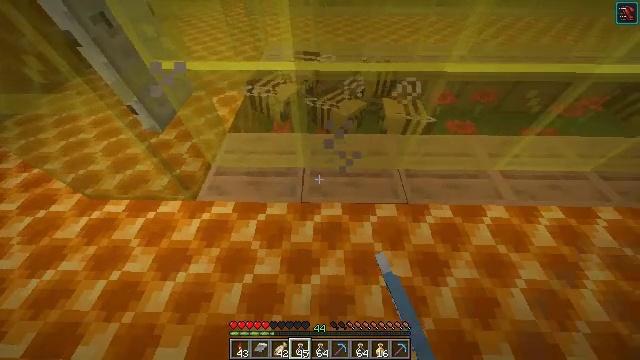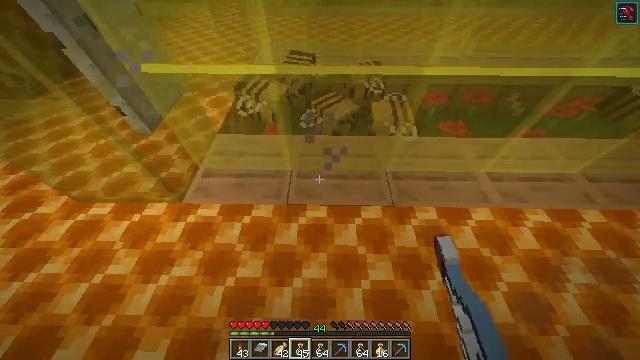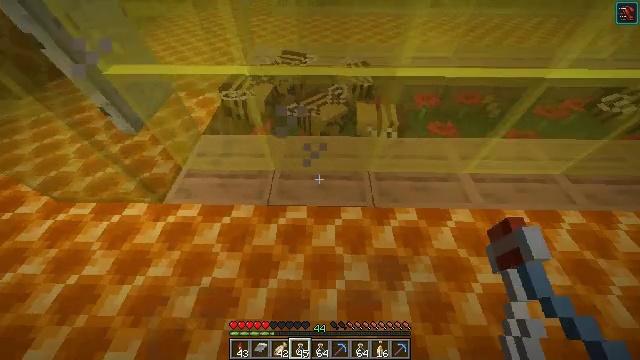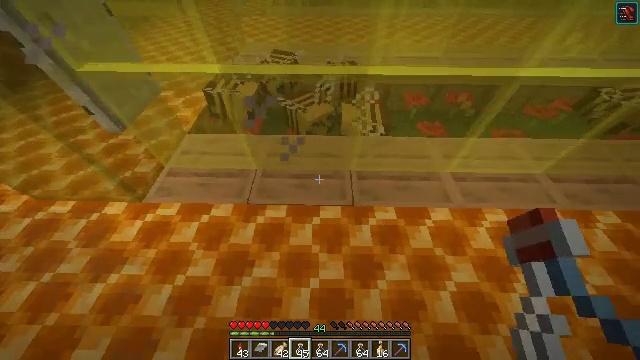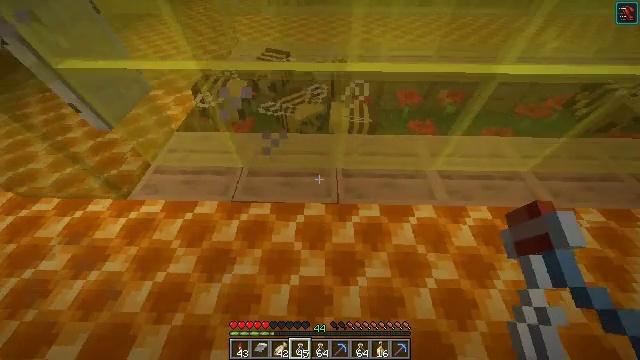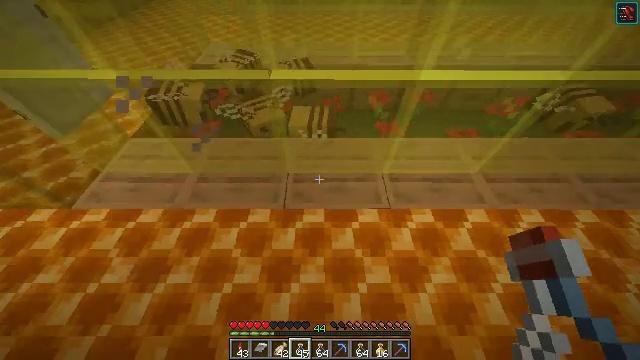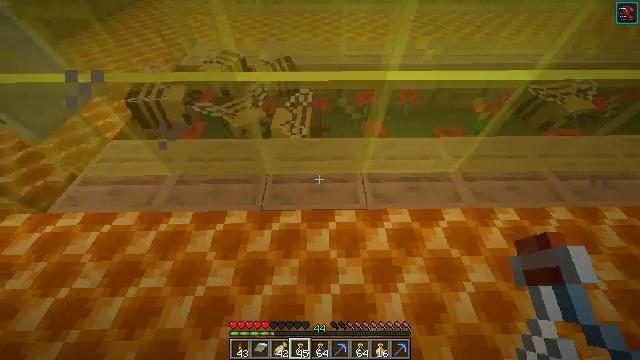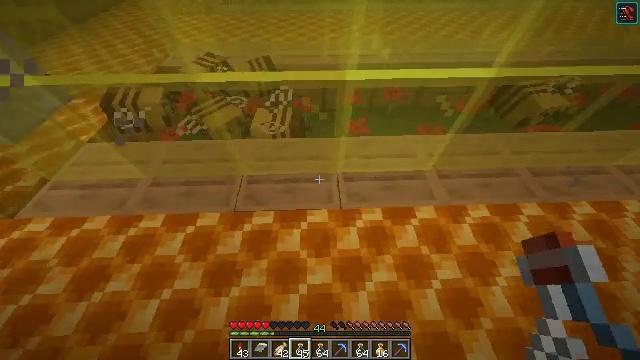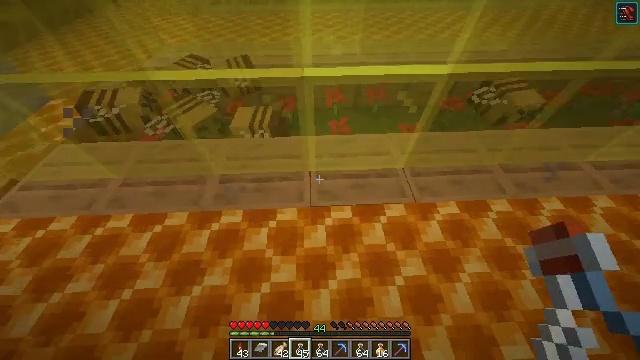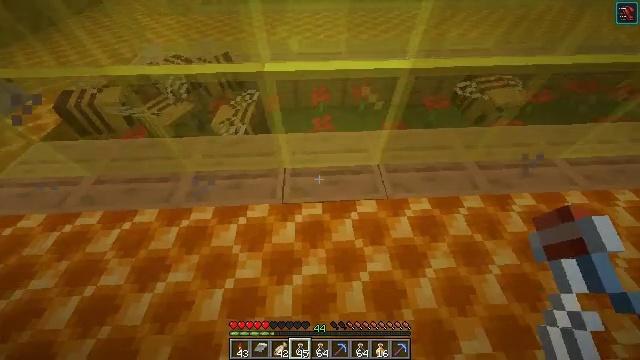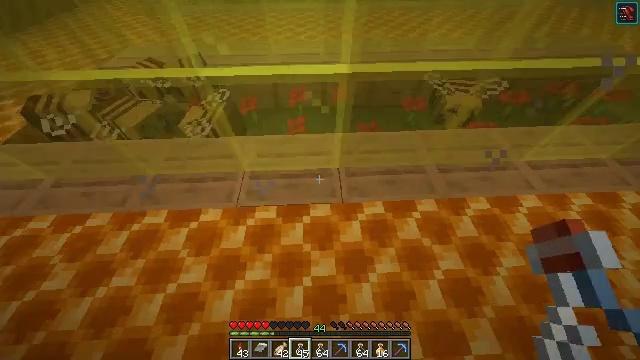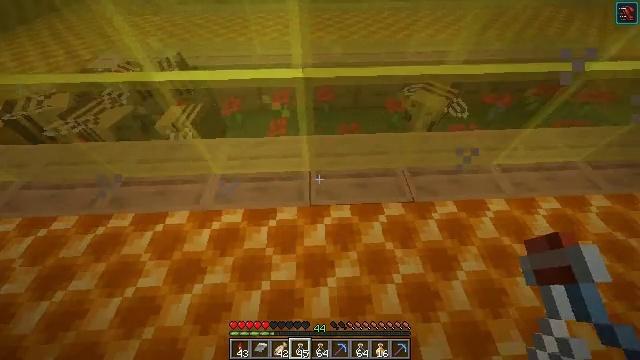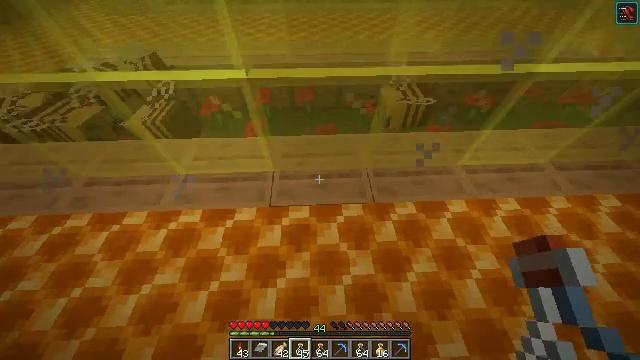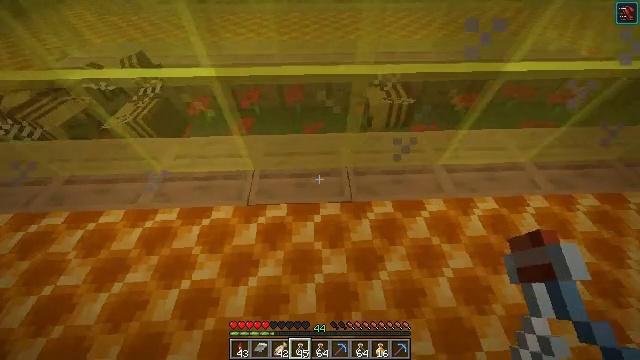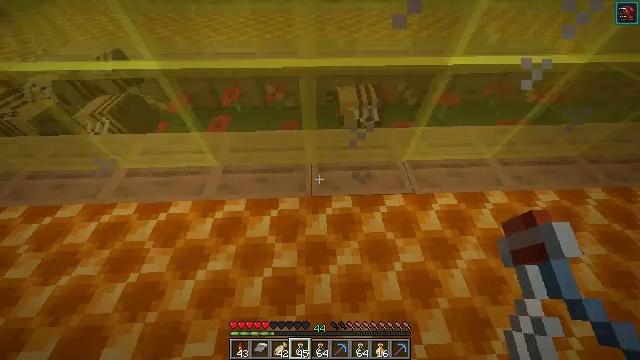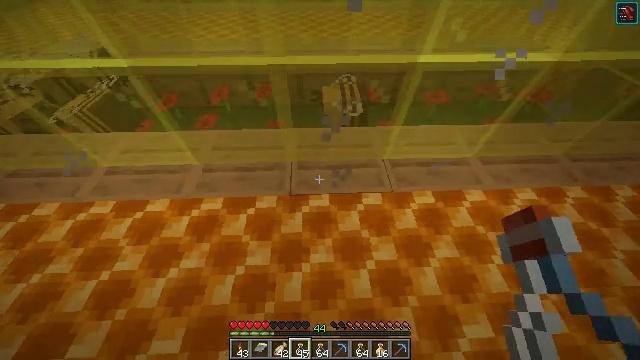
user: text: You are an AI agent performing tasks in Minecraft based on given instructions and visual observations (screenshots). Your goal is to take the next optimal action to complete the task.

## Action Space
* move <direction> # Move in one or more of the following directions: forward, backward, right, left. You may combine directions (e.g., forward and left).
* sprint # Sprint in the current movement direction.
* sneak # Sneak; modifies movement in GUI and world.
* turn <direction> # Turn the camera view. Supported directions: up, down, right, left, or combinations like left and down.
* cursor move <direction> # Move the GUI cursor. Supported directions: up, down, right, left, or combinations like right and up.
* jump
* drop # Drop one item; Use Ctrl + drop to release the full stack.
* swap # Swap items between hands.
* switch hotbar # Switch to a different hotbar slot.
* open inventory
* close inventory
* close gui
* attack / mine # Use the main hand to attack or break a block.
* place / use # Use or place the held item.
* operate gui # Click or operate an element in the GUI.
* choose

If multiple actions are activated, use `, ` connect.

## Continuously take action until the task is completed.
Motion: motion action
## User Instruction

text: Combine honey bottles to make a honey block.
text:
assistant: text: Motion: move right, use / place
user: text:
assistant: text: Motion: move right, use / place
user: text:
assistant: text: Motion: move right, use / place
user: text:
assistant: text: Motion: move right, use / place
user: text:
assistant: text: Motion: move right, turn right, use / place
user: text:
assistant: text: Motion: move right, use / place
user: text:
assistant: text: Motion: move right, turn right, use / place
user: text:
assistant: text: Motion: move right, use / place
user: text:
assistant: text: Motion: move right, use / place
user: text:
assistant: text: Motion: move right, use / place
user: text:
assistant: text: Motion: move right, use / place
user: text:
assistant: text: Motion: move right, use / place
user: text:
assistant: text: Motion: move right, use / place
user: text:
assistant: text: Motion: move right, use / place
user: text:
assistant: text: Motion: move right, use / place
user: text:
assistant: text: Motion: move right, use / place
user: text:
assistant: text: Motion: move right, use / place
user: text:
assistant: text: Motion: move right, use / place
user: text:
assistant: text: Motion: move right, use / place
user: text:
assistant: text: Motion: move right, use / place
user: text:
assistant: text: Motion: move right, use / place
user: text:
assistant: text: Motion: move right, use / place
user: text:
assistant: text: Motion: move right, use / place
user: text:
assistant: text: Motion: move right, use / place
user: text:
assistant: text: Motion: move right, use / place
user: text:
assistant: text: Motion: move right, use / place
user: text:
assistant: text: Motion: move right, use / place
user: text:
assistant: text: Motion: move right, use / place
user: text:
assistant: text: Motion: move right, use / place
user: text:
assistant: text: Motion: move right, use / place